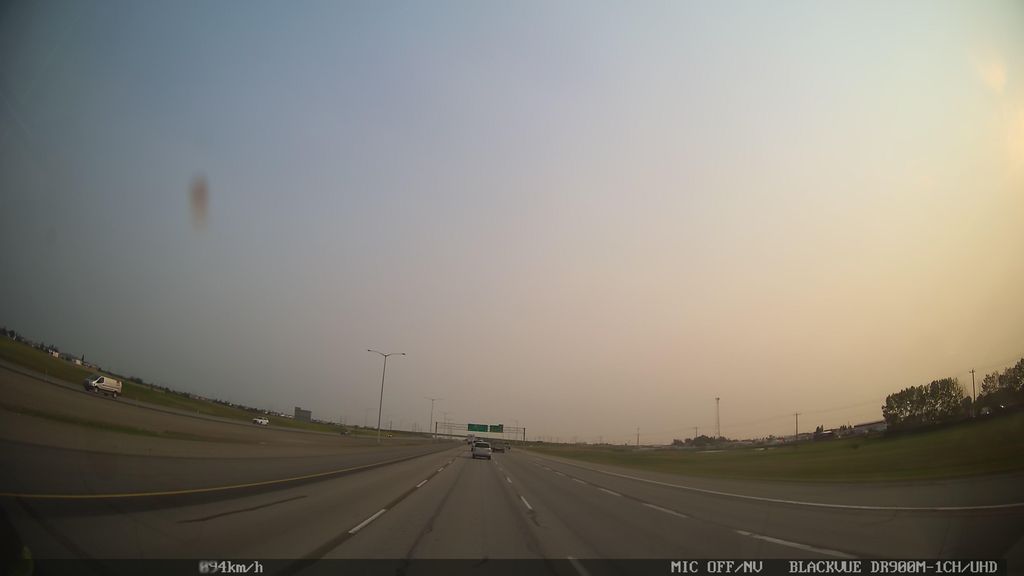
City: calgary